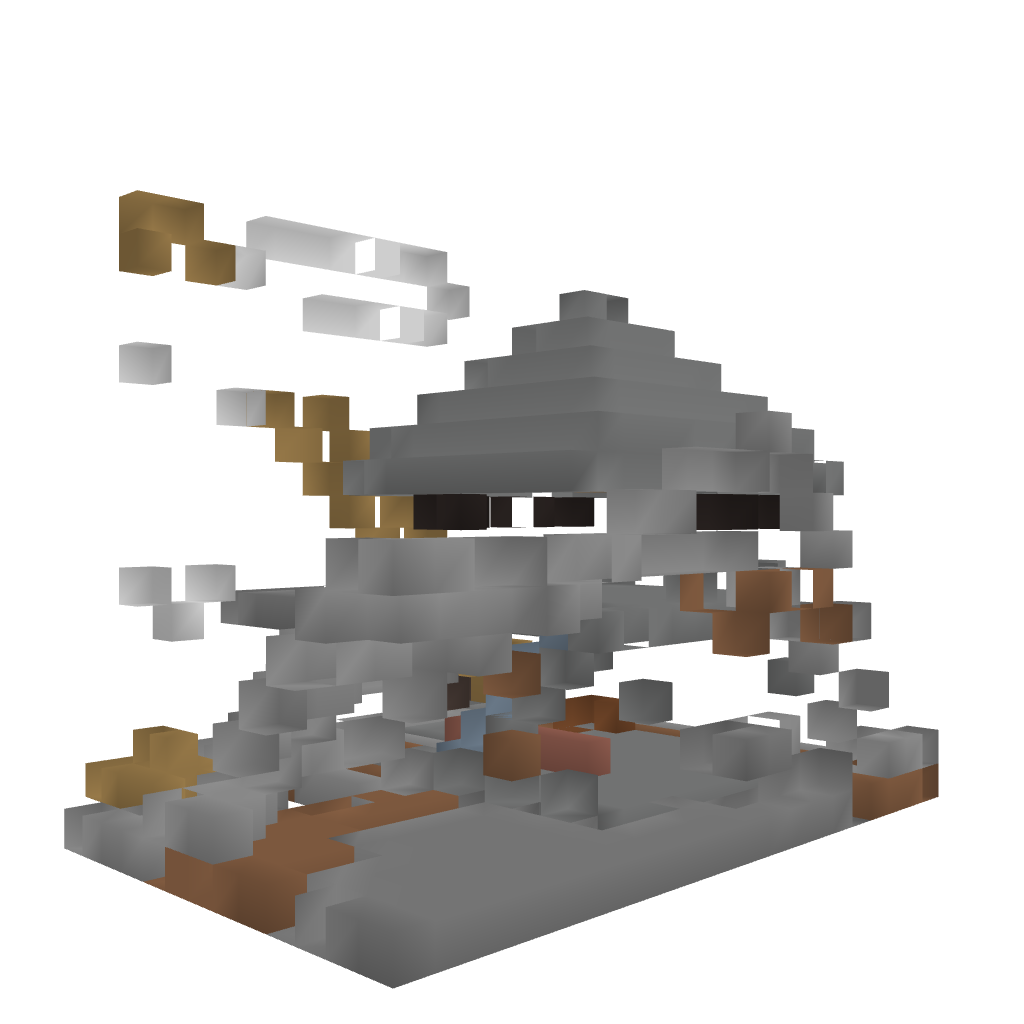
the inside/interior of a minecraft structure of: admin shoppe